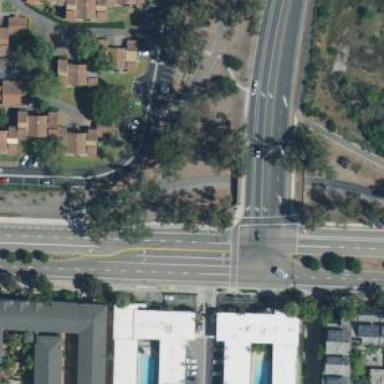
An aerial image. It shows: Crossing on footway.